Question: I create a basic GWT (Google Web Toolkit) Ajax application, and now I'm trying to create <URL>.
I create a Servlet to response the crawlers, using HtmlUnit.
My application runs perfectly when I'm on a browser. But when in HtmlUnit, it throws a lot of errors about the special chars I have in the HTML. But these chars are content, and I wouldn't like to replace it with the special codes, once it's currently working, just because of the HtmlUnit. (at least I should check before if I'm using HtmlUnit correctly )

I think HtmlUnit should read the charset information of the page and render it as a browser, once it's the objective of the project I think.
I haven't found good information about this problem. Is this an HtmlUnit limitation? Do I need to change all the content of my website to use this java library to take snapshots?
Here's my code:
'''
if ((queryString != null) && (queryString.contains("_escaped_fragment_"))) {
// ok its the crawler
// rewrite the URL back to the original #! version
// remember to unescape any %XX characters
url = URLDecoder.decode(url, "UTF-8");
String ajaxURL = url.replace("?_escaped_fragment_=", "#!");
final WebClient webClient = new WebClient(BrowserVersion.FIREFOX_24);
HtmlPage page = webClient.getPage(ajaxURL);
// important! Give the headless browser enough time to execute JavaScript
// The exact time to wait may depend on your application.
webClient.waitForBackgroundJavaScript(3000);
// return the snapshot
response.getWriter().write(page.asXml());
'''
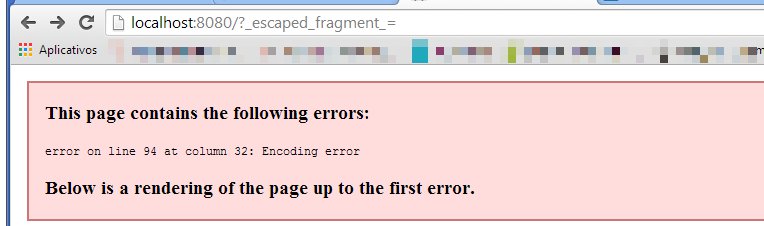
Answer: The problem was XML confliting with the HTML. @ColinAlworth comments helped me.
I followed Google example, and there was not working.
To it work, you need to remove XML tags and let just the HTML be responded, changing the line:
'''
// return the snapshot
response.getWriter().write(page.asXml());
'''
to
'''
response.getWriter().write(page.asXml().replaceFirst("<\?.*>",""));
'''
Now it's rendering.
But although it is being rendered, the CSS is ot working, and the DOM is not updated (GWT updates page title when page opens). HTMLUnit throwed a lot of errors about CSS, and I'm using twitter bootstrap without any changes. Apparently, HtmlUnit project have a lot of bugs, good for small tests, but not to parse complex (or even simple) HTMLs.